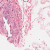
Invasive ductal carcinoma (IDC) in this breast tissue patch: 0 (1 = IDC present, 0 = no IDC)